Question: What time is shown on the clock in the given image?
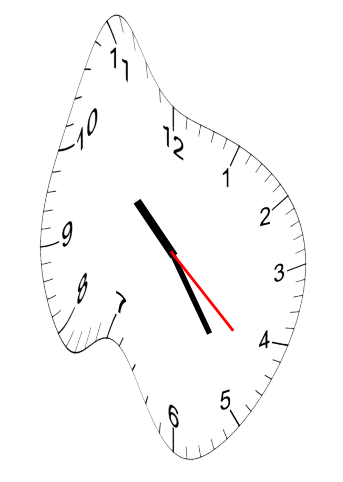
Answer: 10:24:22